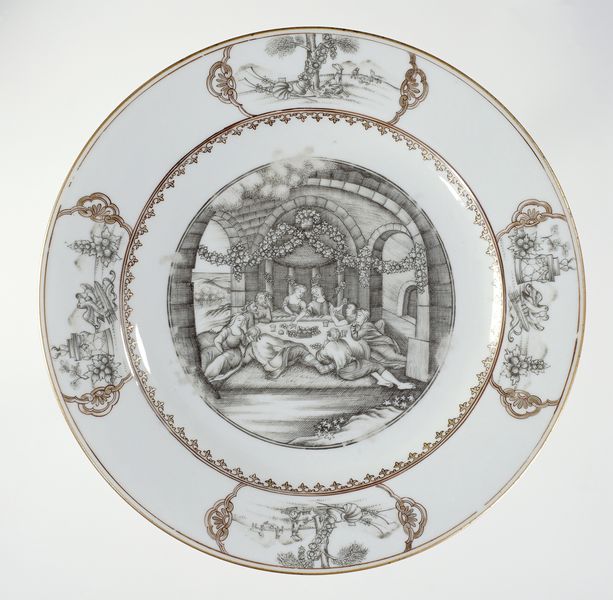
Titel: Bord in encre de Chine en goud met voorstelling van Daphnis en Chloë
Standort: Amsterdam
Institution: Rijksmuseum
Schlagwörter: arch, arches, crowd, men, people, white, women, black, gold, gray, grey, woman, flowers, brown, classical, clouds, food, fruit, greek, stone, tree, orange, trees, feet, metal, drawing, line, monochrome, photo, children, scene, feast, leaves, family, antique, bricks, shiny, circle, ceramic, chinese, sleeping, grapes, eating, dish, plate, round, scenes, porcelain, painted, meal, romans, copper, picnic, couch, dinner, platter, vignettes, muted, worn, fine, gols, ancient greece, garlands, metallic, gd, last dinner, gold edged, laural, mtal, 동그란 사기 접시이다., 가운데 동심원 모양이 있고